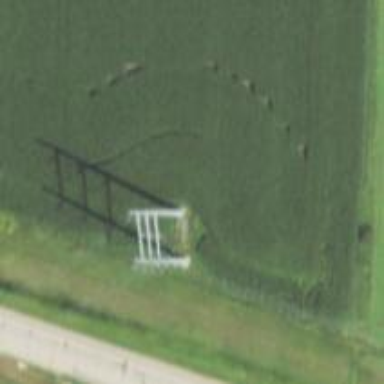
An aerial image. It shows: Power tower.